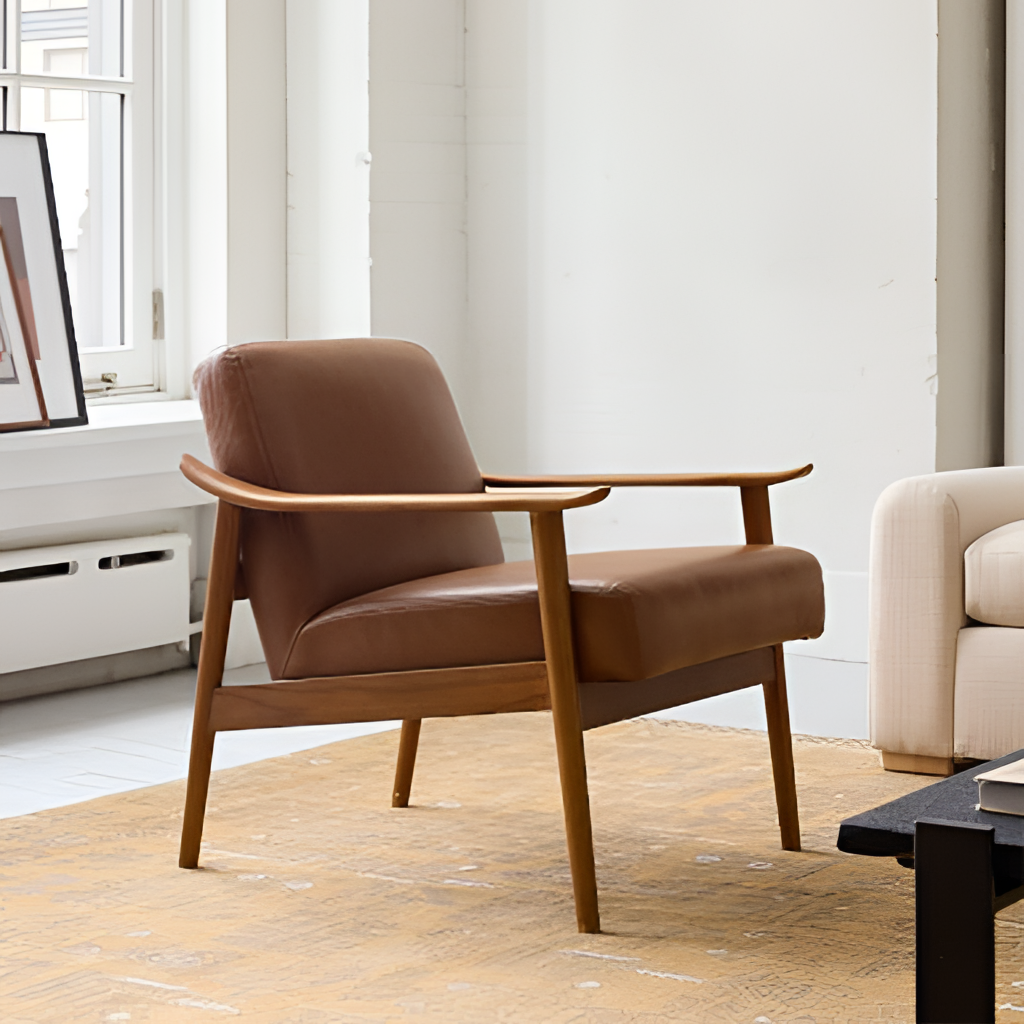
living room, leather armchair, white paint wallpaper, with solid pattern, contemporary, rug flooring, with geometric pattern